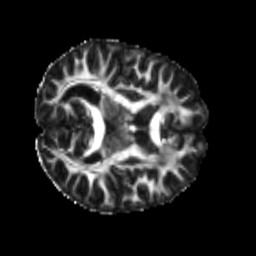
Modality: FA
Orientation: axial
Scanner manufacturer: siemens
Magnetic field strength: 3 T
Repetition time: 4 s
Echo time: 0.0594 s